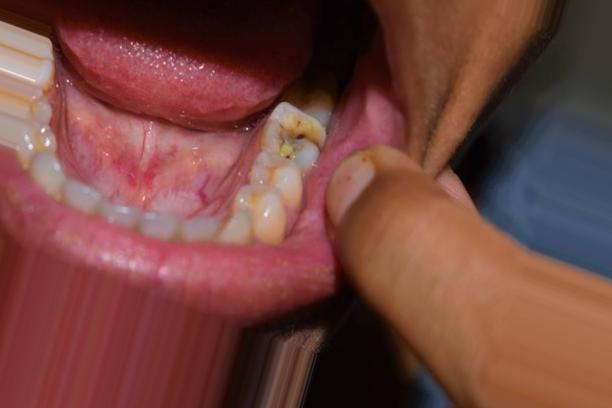
Condition: Caries